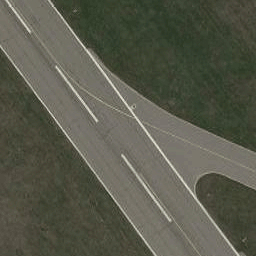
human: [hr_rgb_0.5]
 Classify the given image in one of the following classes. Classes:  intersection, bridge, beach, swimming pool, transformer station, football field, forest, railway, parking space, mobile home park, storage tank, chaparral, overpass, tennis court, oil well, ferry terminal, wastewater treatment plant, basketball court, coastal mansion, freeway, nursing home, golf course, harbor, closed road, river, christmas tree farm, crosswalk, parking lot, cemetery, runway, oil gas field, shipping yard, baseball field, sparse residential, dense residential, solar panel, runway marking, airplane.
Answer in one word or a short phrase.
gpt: runway